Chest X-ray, PA view. Patient: 59 years old, sex F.
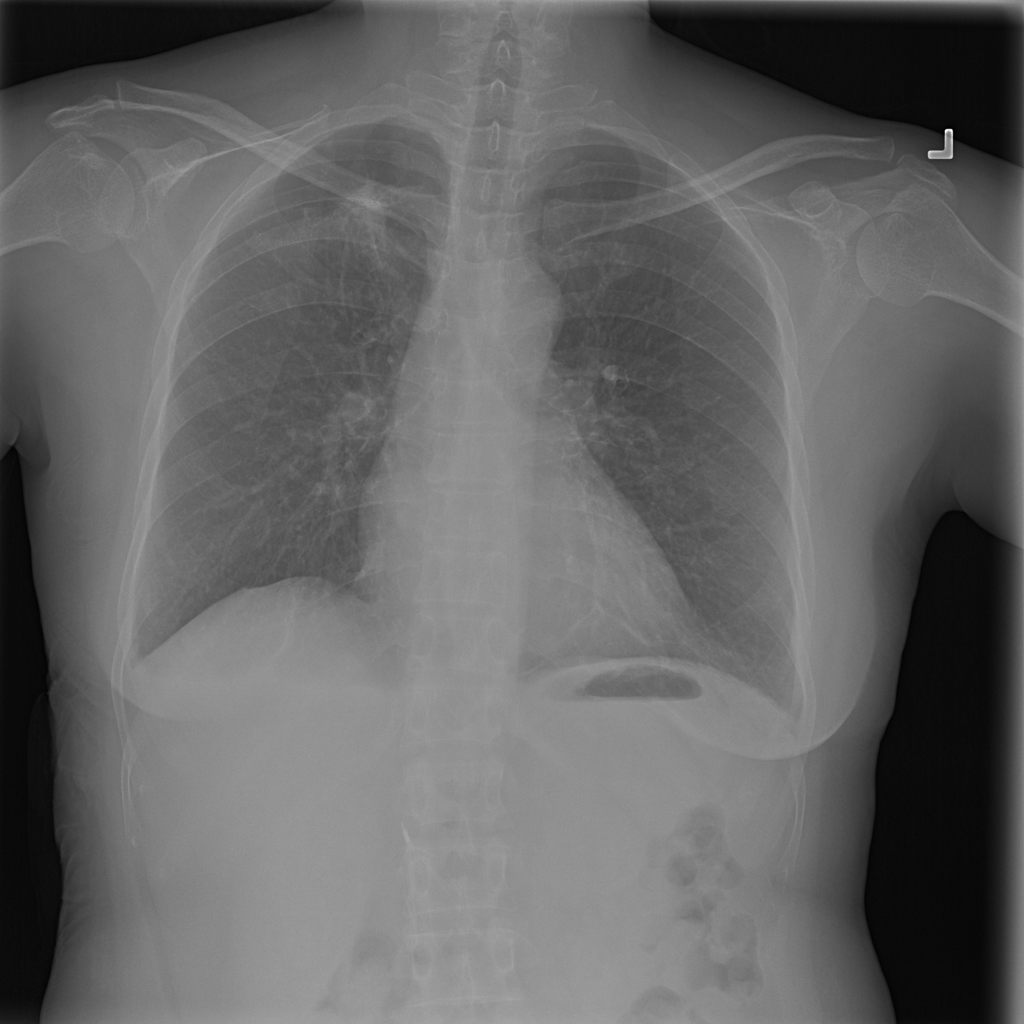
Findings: Pneumothorax